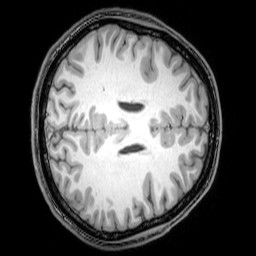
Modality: T1w
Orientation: axial
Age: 20
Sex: male
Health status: healthy
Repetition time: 0.081 s
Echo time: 0.037 s